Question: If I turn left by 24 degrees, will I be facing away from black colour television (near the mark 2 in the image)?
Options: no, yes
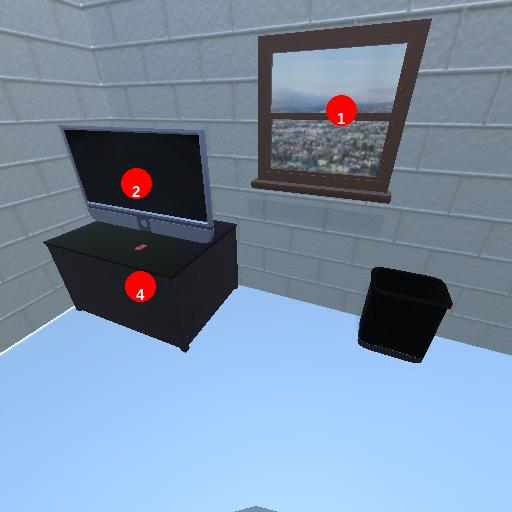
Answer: no